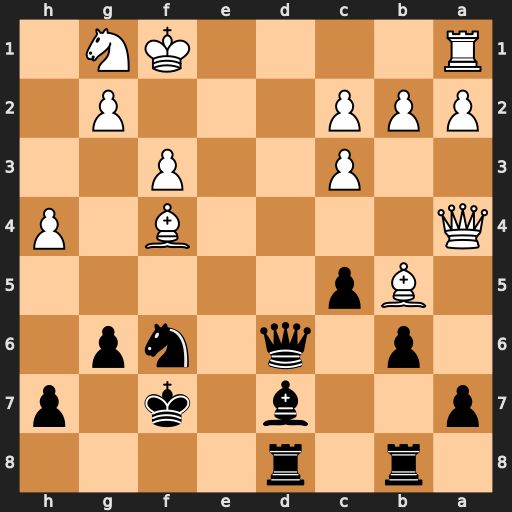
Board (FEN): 1r1r4/p2b1k1p/1p1q1np1/1Bp5/Q4B1P/2P2P2/PPP3P1/R4KN1
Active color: b
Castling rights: -
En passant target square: -
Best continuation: Bxb5+ Qxb5 Qxf4